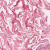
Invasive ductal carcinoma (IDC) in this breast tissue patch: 0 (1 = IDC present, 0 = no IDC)